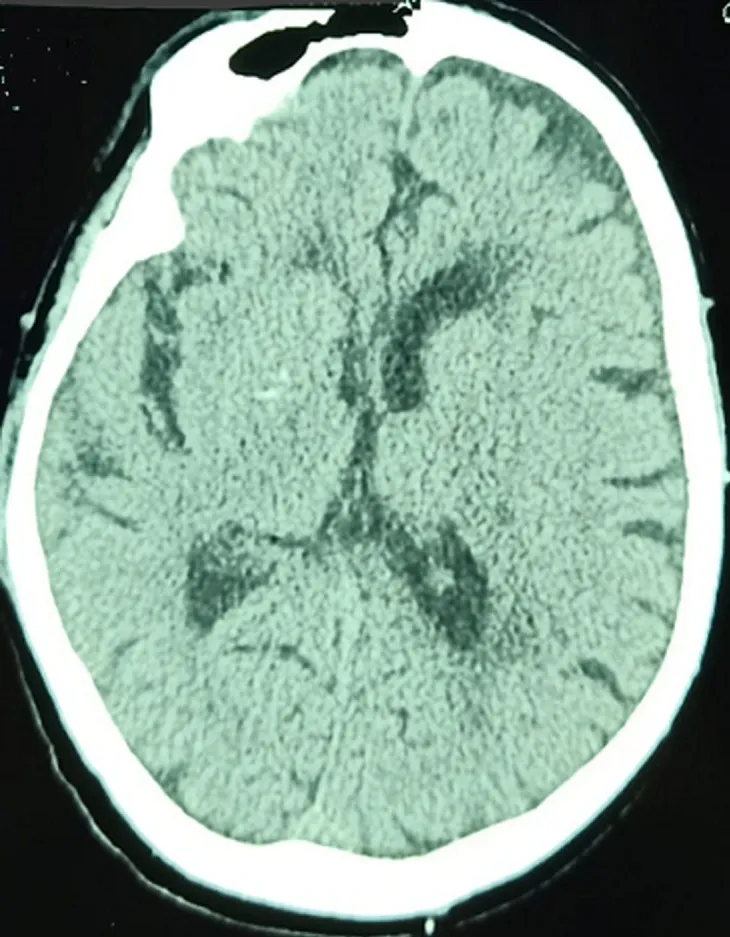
CT scan showing parietal hypodensities.
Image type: radiology (ct)